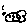
Label: fish